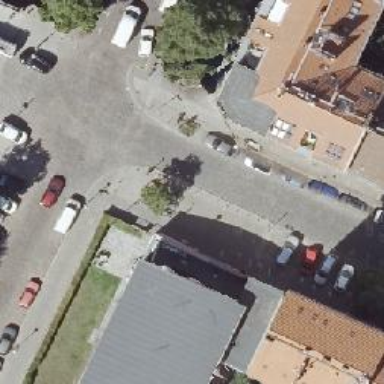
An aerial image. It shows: Unmarked crossing with kerb extensions on both sides of the road.